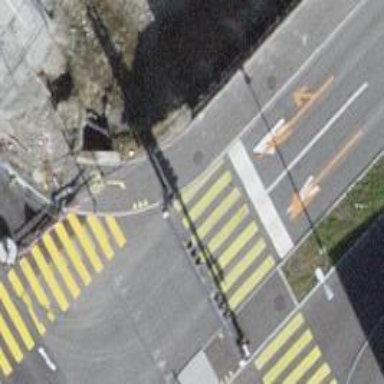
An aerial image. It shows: Crossing with yellow zebra markings controlled by traffic signals.